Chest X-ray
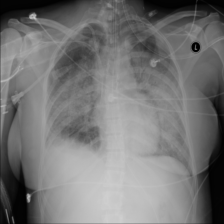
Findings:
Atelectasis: negative
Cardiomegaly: negative
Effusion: negative
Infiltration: positive
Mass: negative
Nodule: negative
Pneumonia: negative
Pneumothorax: negative
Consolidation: negative
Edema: positive
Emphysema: negative
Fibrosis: negative
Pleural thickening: negative
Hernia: negative